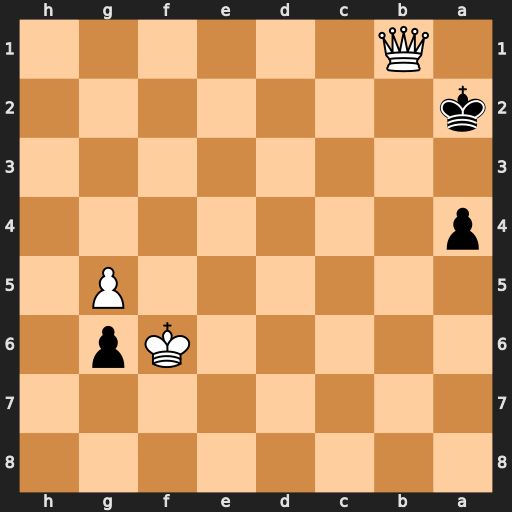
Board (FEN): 8/8/5Kp1/6P1/p7/8/k7/1Q6
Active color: b
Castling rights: -
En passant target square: -
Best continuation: Kxb1 Kxg6 a3 Kf7 a2 g6 a1=Q